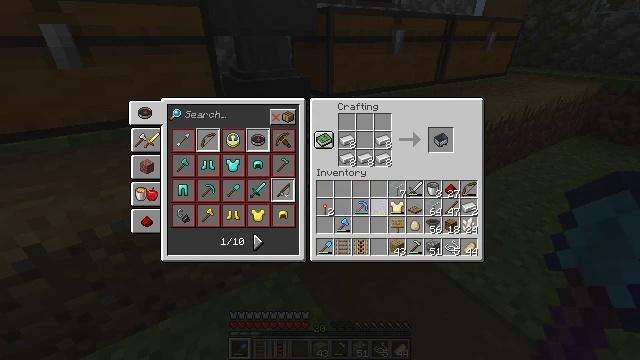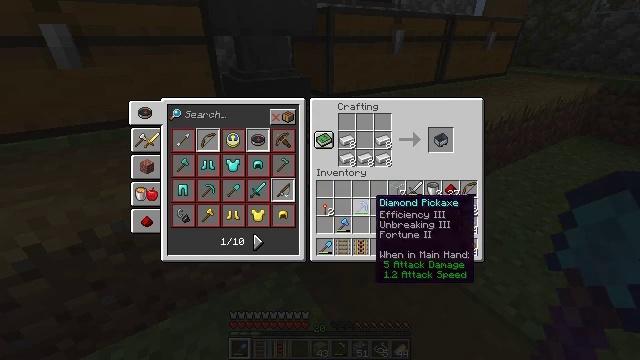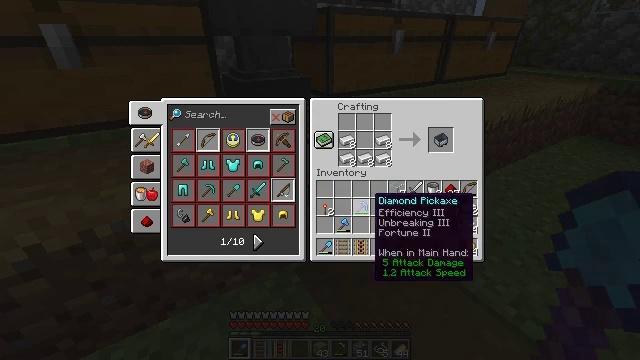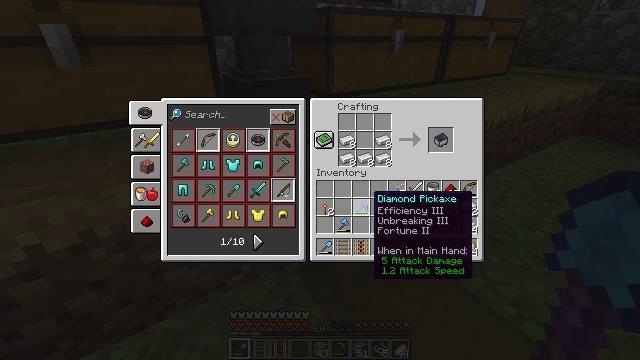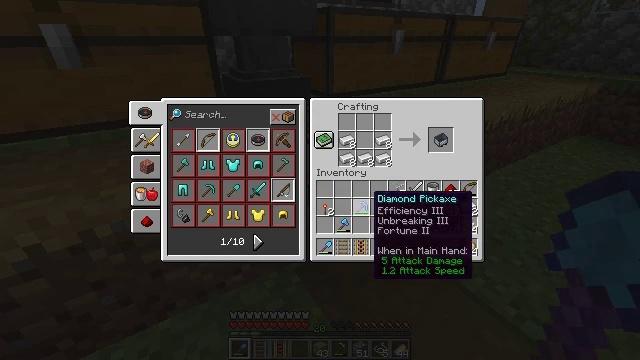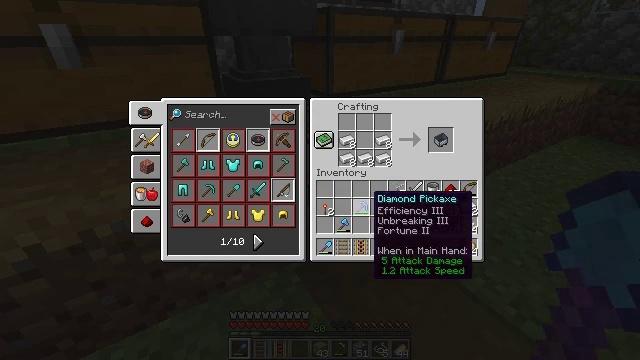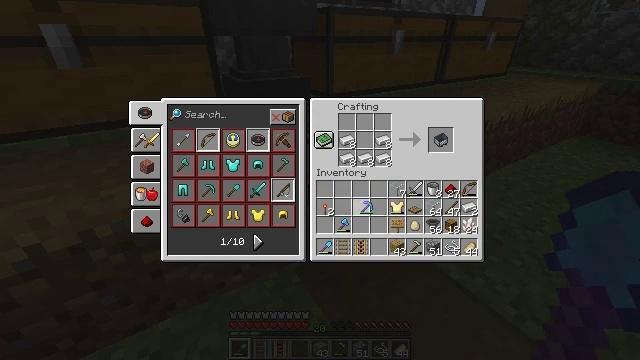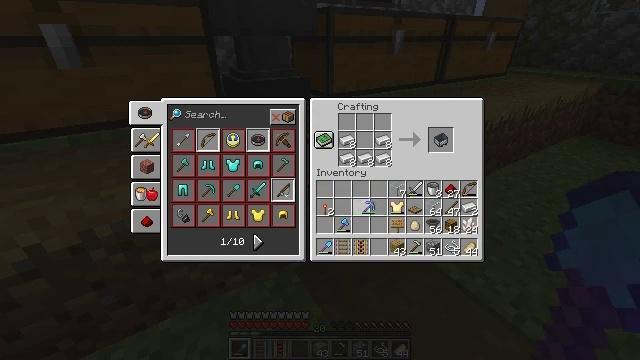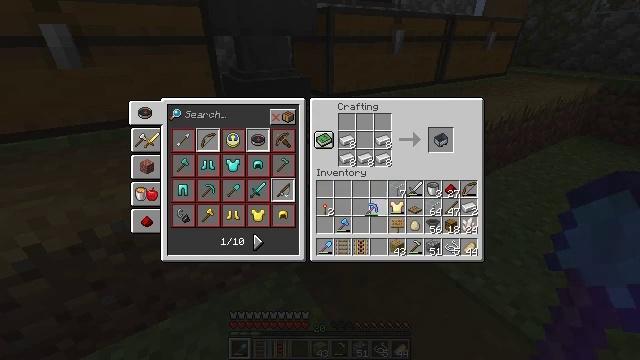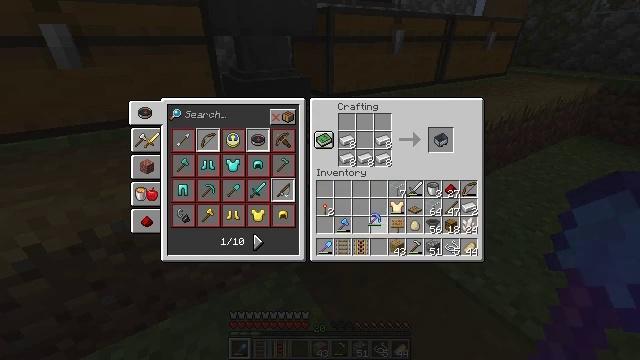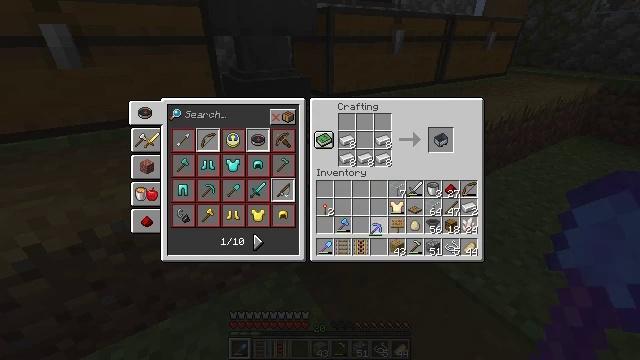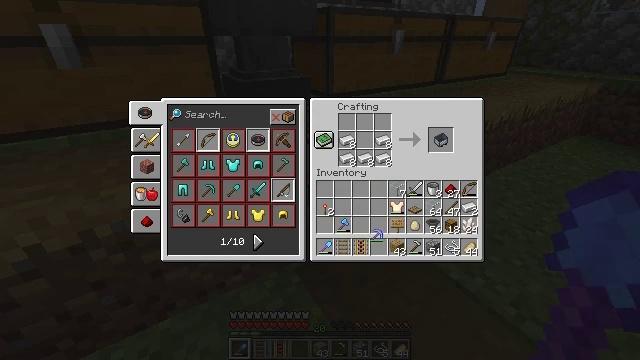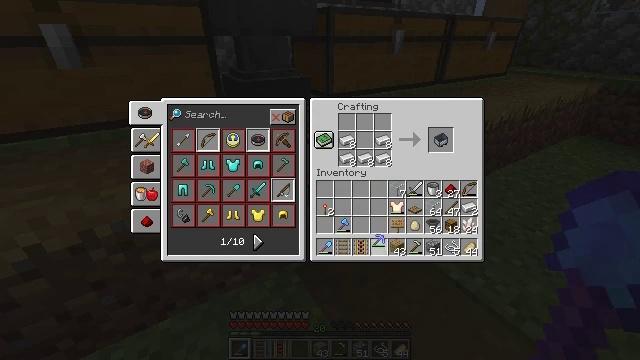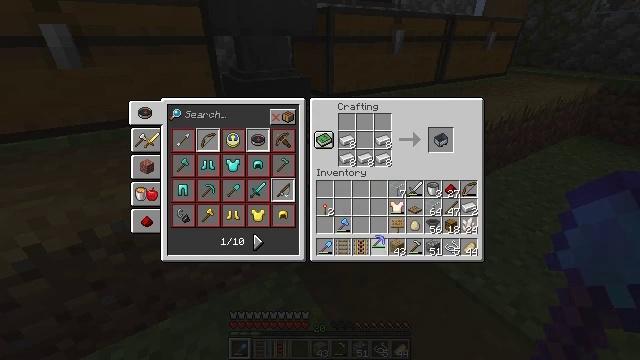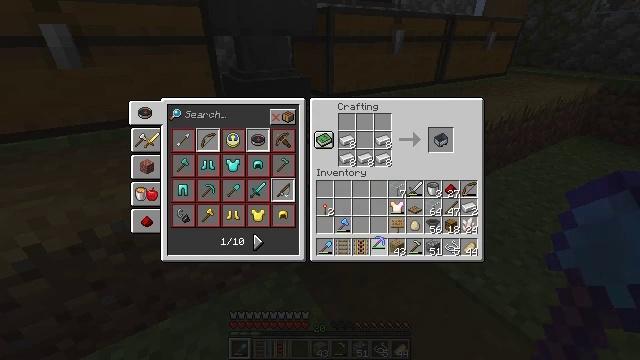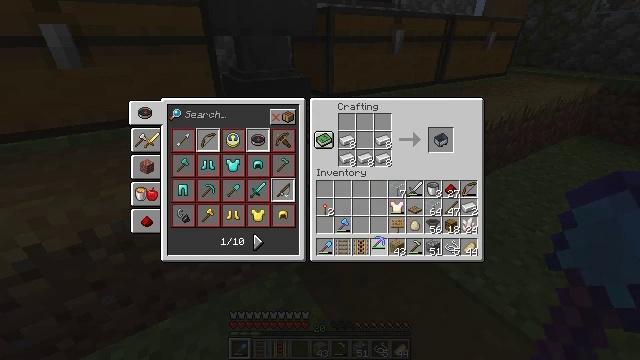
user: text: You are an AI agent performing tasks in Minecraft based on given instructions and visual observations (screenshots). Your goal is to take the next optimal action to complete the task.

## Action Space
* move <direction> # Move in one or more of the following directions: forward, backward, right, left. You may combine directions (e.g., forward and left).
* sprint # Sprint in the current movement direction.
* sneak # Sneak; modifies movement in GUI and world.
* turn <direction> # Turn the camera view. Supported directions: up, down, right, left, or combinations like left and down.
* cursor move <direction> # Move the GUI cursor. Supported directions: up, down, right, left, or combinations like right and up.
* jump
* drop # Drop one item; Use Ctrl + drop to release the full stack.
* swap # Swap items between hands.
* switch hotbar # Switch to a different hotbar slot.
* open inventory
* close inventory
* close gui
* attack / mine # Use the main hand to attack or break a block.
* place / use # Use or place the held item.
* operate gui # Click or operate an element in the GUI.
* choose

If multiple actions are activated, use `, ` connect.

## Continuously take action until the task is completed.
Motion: motion action
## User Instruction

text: Craft a minecart.
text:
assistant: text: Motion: no_op
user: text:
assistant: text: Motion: no_op
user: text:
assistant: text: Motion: no_op
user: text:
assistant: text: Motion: no_op
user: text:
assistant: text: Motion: no_op
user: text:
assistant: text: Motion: operate gui
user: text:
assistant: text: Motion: operate gui
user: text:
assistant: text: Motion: no_op
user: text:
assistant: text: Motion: cursor move down
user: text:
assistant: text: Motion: cursor move down
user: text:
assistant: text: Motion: no_op
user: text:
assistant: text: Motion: no_op
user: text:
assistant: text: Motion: no_op
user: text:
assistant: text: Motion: no_op
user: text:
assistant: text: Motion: operate gui
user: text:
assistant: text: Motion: operate gui
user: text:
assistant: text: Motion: operate gui
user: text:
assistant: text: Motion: no_op
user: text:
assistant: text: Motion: cursor move left
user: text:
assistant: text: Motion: cursor move left
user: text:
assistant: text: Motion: no_op
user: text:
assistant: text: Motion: no_op
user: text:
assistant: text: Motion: no_op
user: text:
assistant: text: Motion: no_op
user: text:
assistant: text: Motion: no_op
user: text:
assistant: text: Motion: no_op
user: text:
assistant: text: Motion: operate gui
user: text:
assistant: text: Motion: operate gui
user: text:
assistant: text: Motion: cursor move right, operate gui
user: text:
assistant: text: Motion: cursor move right